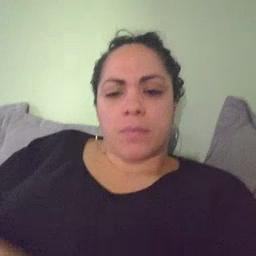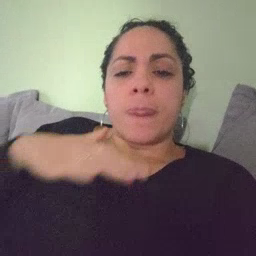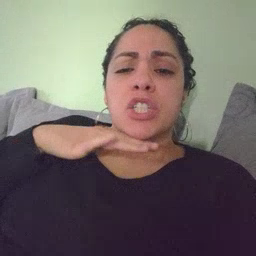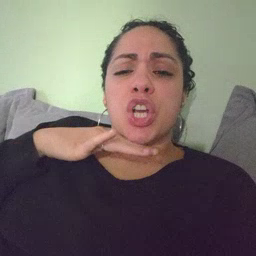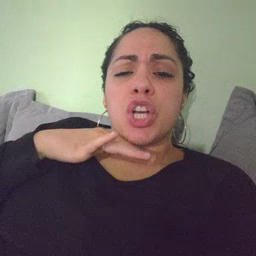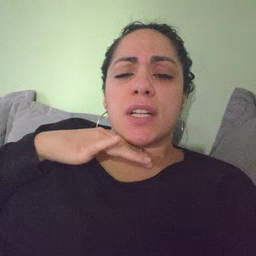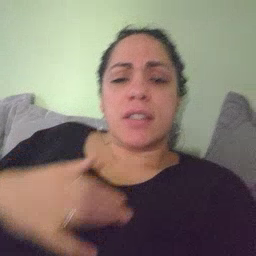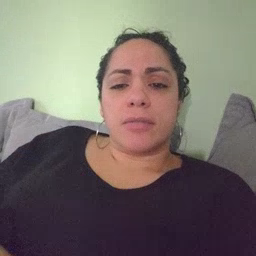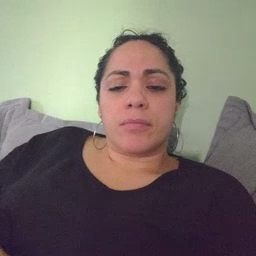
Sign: dirty